Question: in Xcode, why is my debug editor area showing me this?

how can i fix this show it shows me something more relevant/ easier to look at?
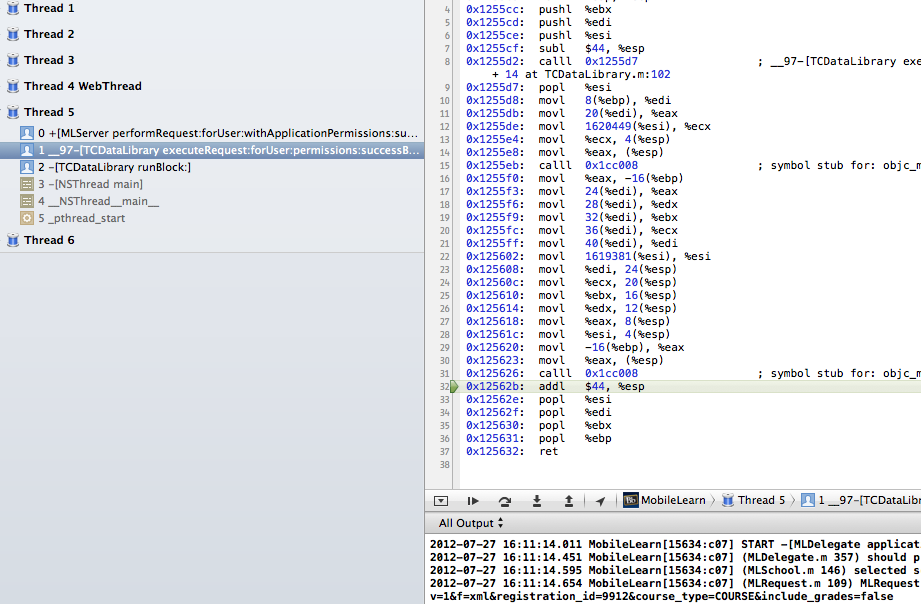
Answer: figured it out, just need to go to Product -> Debug Workflow -> make sure 'Show Disassembly While Debugging' is unchecked